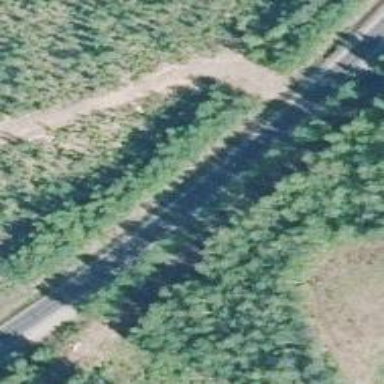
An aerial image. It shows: Railway track classified as Class A.